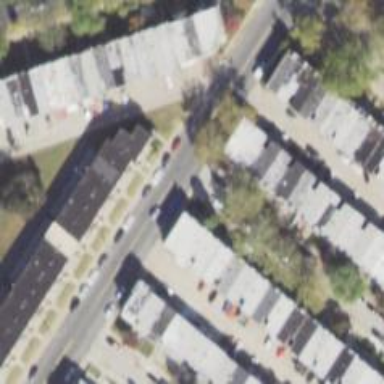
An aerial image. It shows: Alleyway designated as service road.